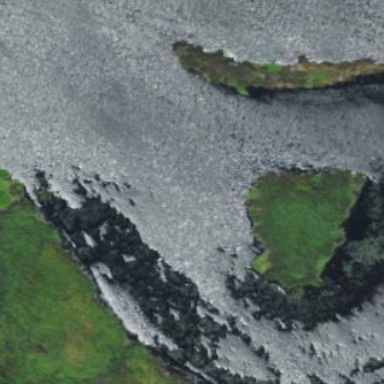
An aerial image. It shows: Marsh wetland.